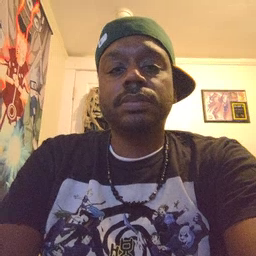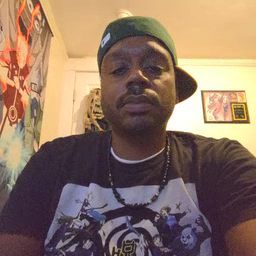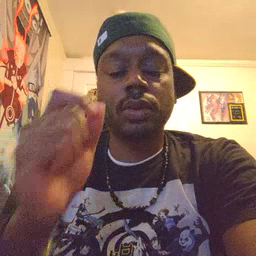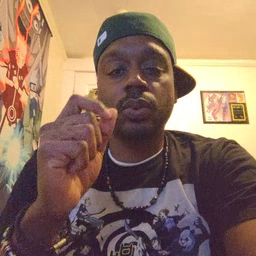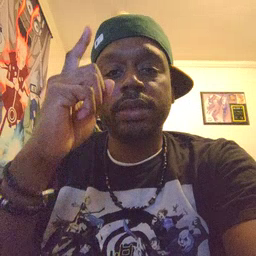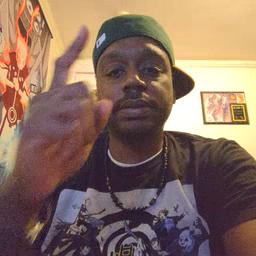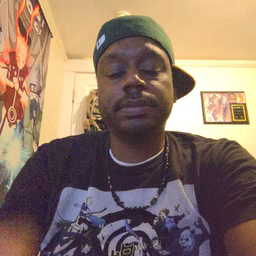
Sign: wake